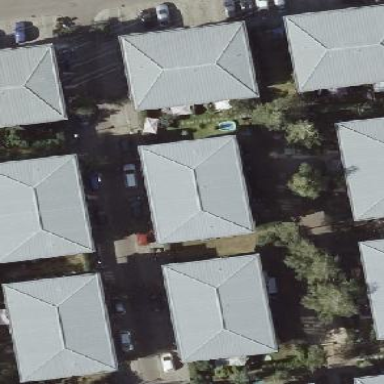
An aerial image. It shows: Maroon-colored apartments building with hipped grey roof.